Interaction volume radius: 5 \u00c5
Interaction volume height: 10 \u00c5
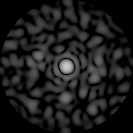
Disorder parameter: 0.8436